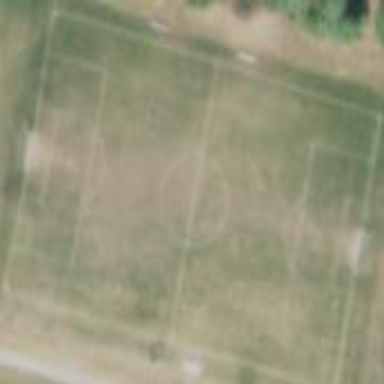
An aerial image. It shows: Soccer pitch for outdoor sports and leisure activities.